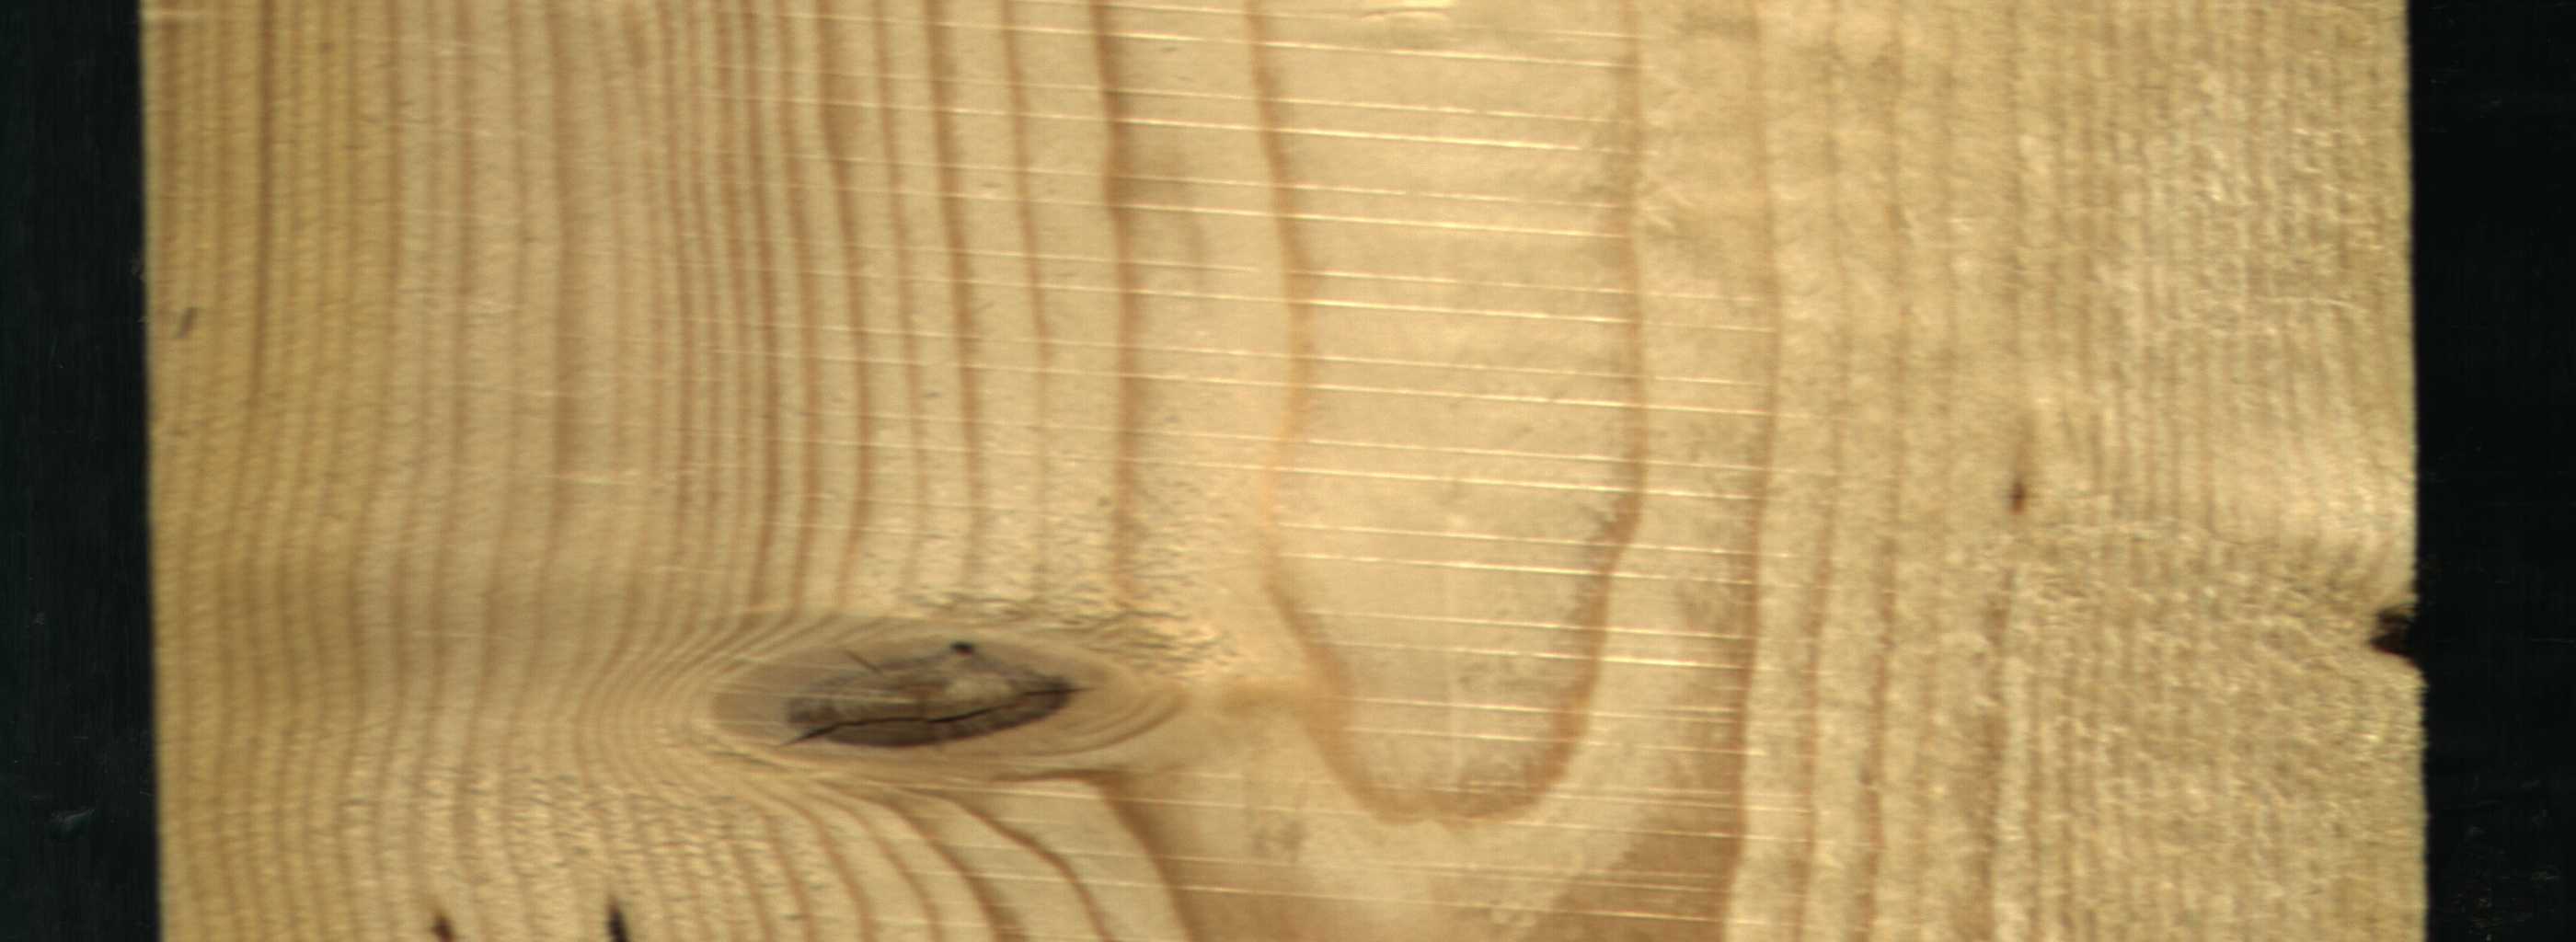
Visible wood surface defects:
resin
resin
knot_with_crack
Knot_missing